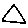
Label: triangle